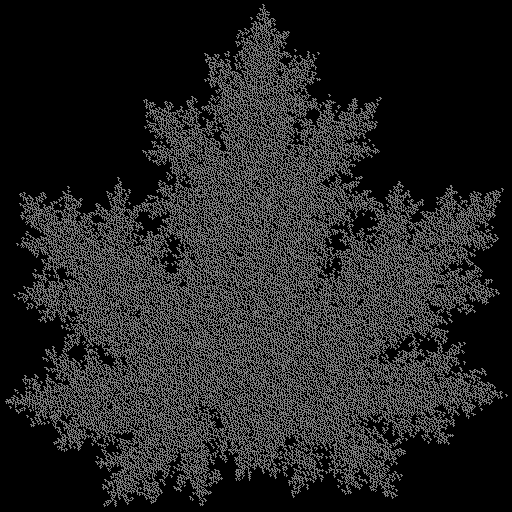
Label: maple_leaf